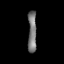
Tissue: prostate
Cell type: T cells
Senescence score: 0.3319
Nuclear area (px): 352
Mean DAPI intensity: 117.886